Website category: university
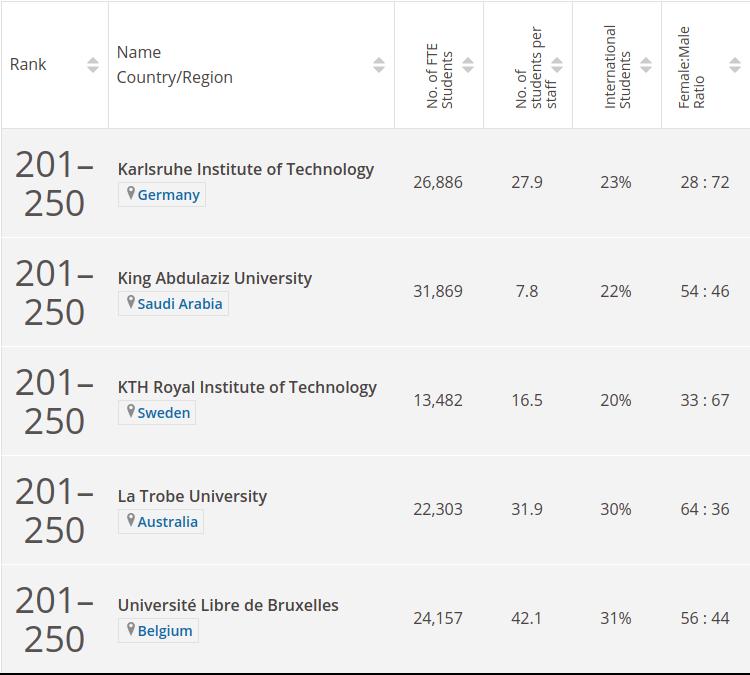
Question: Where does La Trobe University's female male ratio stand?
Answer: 64 : 36

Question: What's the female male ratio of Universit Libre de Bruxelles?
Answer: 56 : 44

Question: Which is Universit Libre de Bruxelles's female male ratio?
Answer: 56 : 44

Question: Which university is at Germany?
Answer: Karlsruhe Institute of Technology

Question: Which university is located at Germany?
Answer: Karlsruhe Institute of Technology

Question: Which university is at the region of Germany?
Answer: Karlsruhe Institute of Technology

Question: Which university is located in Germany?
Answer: Karlsruhe Institute of Technology

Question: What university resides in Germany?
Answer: Karlsruhe Institute of Technology

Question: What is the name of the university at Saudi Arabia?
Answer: King Abdulaziz University

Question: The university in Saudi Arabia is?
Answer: King Abdulaziz University

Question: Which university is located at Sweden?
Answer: KTH Royal Institute of Technology

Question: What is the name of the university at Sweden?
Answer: KTH Royal Institute of Technology

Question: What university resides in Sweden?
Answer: KTH Royal Institute of Technology

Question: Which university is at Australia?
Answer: La Trobe University

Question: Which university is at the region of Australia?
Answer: La Trobe University

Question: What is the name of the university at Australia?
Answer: La Trobe University

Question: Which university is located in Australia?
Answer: La Trobe University

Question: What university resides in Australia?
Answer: La Trobe University

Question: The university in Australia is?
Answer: La Trobe University

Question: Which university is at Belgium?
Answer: Universit Libre de Bruxelles

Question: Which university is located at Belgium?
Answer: Universit Libre de Bruxelles

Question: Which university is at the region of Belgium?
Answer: Universit Libre de Bruxelles

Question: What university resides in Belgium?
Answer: Universit Libre de Bruxelles

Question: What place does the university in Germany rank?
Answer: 201250

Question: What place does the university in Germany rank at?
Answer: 201250

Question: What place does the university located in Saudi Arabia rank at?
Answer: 201250

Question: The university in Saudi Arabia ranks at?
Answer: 201250

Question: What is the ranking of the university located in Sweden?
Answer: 201250

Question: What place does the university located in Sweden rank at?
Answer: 201250

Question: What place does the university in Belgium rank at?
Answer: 201250

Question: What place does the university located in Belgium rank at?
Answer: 201250